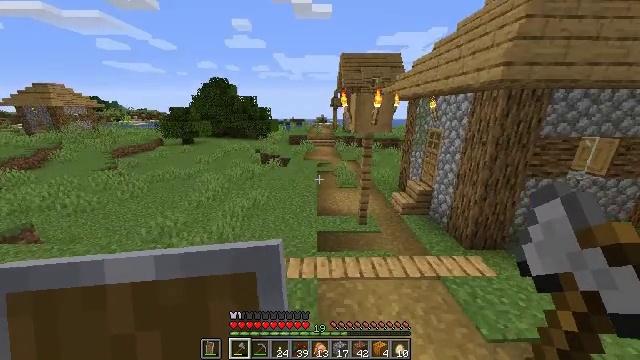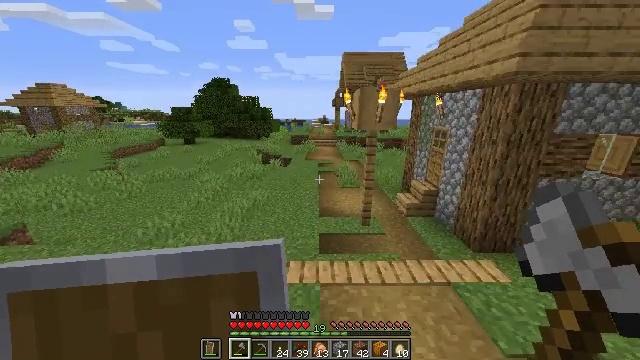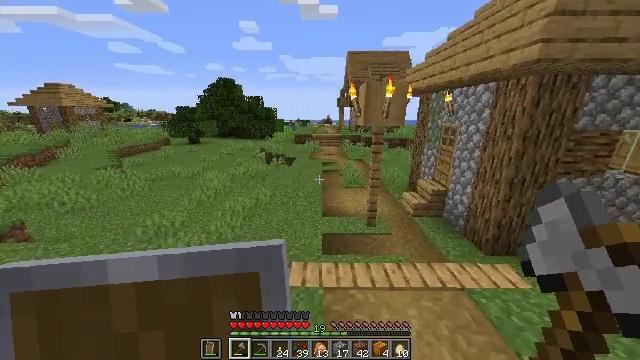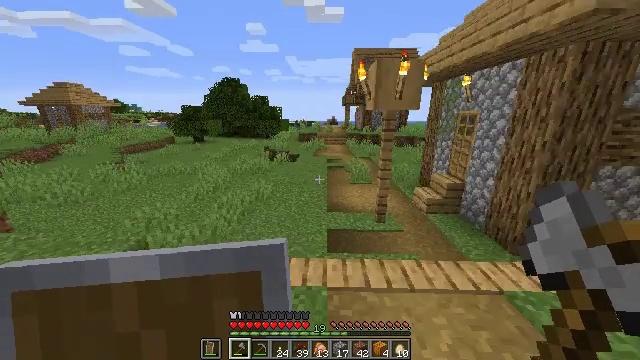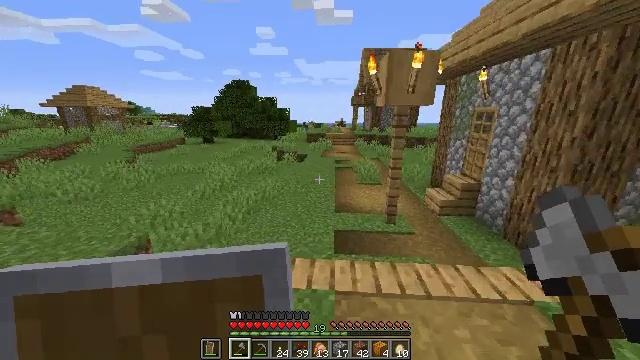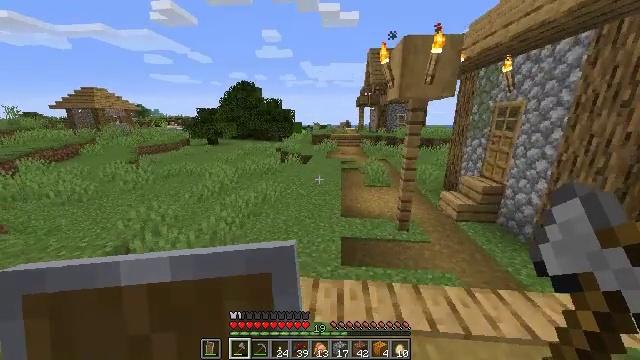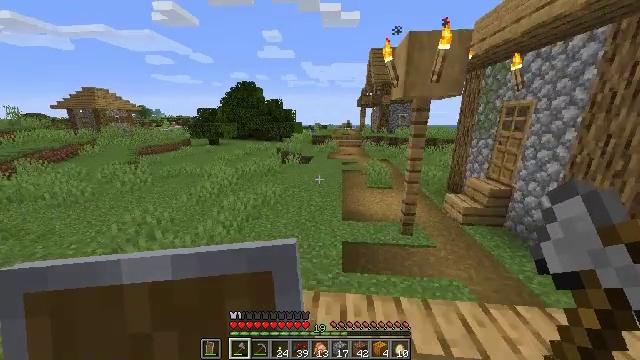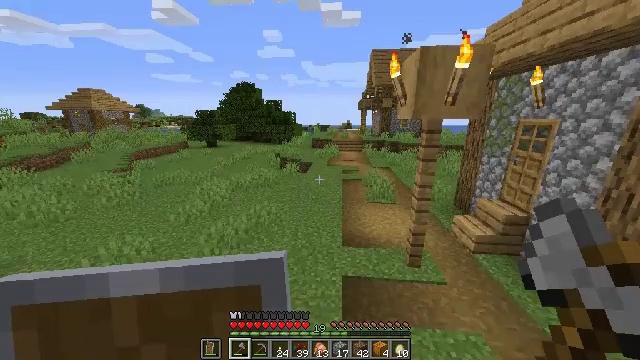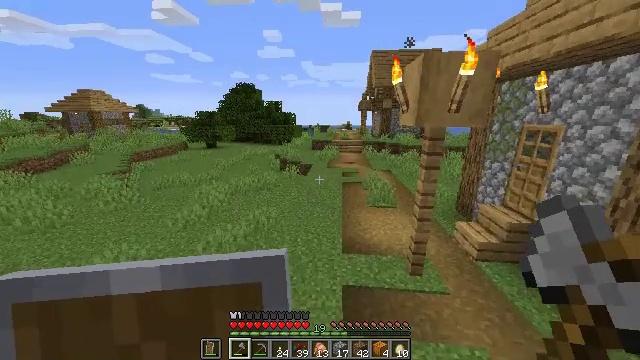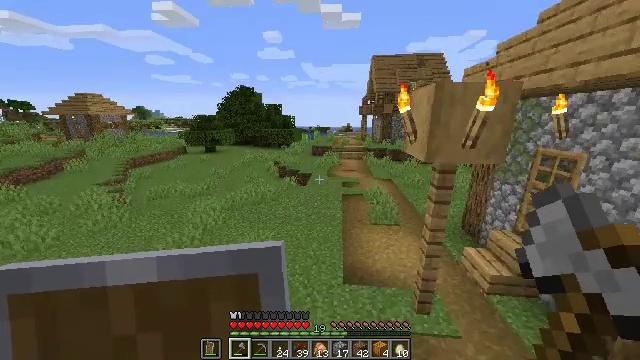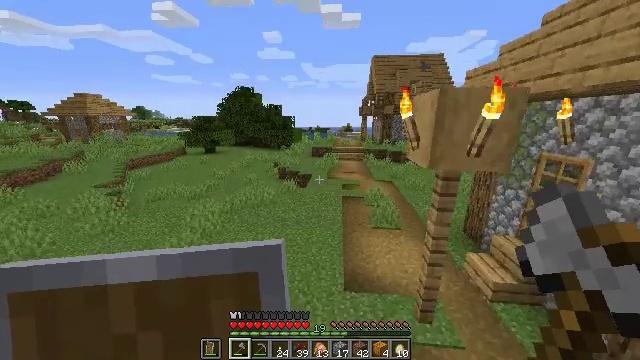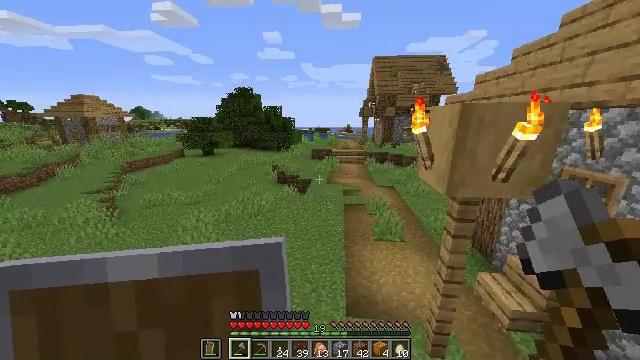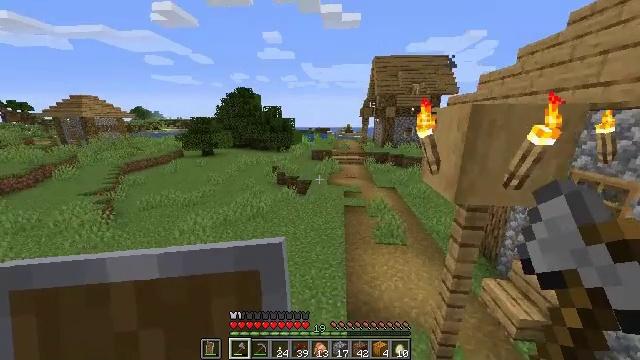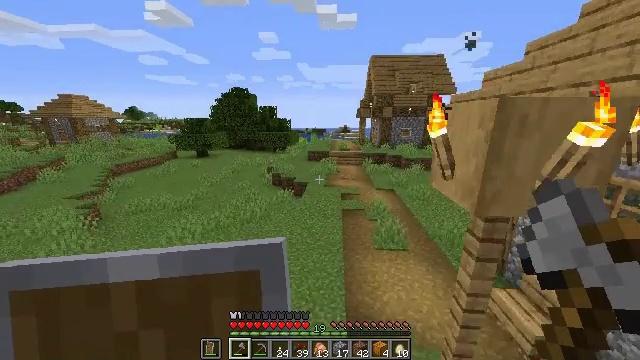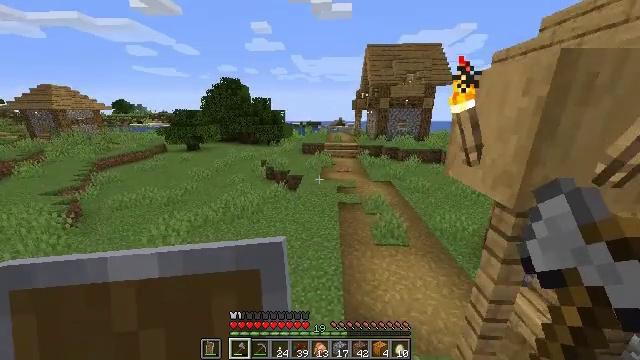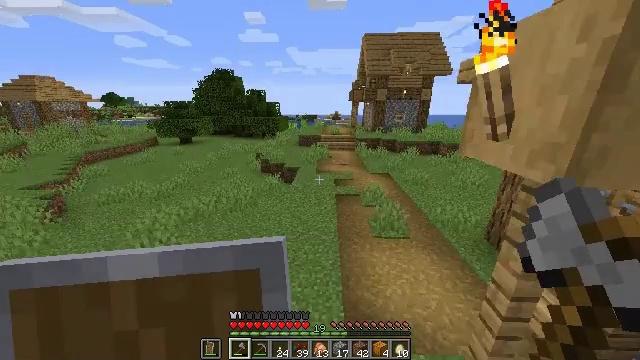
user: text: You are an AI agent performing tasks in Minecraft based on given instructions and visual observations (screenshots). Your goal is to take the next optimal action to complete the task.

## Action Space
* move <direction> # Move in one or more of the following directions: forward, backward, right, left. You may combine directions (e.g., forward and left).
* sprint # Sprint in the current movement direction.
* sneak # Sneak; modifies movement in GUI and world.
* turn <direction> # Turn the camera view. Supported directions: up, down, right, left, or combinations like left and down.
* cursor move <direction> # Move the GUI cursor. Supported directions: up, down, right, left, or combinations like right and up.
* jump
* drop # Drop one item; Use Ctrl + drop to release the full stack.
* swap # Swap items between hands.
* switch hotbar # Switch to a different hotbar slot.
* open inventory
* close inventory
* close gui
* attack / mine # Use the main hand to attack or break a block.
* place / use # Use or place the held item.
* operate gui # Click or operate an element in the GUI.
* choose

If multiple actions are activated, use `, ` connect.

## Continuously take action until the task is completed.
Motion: motion action
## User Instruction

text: Break the sugar cane.
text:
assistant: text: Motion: move forward
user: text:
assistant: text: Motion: move forward, turn left
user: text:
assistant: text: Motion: move forward, turn left
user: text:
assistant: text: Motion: move forward, turn left
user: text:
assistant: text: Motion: move forward, turn left
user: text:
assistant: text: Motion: move forward
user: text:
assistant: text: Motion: move forward, jump
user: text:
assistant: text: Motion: move forward, jump
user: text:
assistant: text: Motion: move forward, jump
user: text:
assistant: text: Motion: move forward, jump
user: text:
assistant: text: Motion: move forward
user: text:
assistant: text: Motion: move forward
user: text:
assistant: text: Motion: move forward
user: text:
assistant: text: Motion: move forward, turn right and down
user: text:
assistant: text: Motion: move forward, turn right and down
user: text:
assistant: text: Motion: move forward
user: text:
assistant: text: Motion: move forward
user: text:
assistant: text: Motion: move forward
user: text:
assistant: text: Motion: move forward
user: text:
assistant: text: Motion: move forward, jump
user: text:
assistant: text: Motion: move forward, jump
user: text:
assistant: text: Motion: move forward, turn right and up, jump
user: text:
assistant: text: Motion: move forward, turn right and up, jump
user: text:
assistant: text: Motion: move forward, turn right
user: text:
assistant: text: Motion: move forward, turn right and up
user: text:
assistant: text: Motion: move forward, turn up
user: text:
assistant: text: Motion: move forward
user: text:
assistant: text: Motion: move forward
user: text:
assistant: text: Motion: move forward
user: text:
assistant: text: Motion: move forward